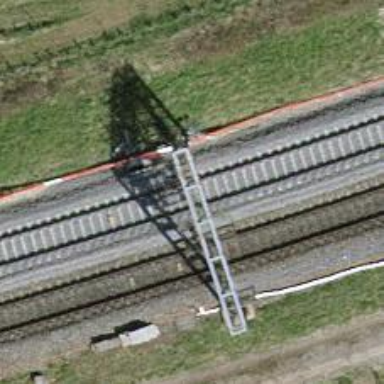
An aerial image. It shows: Railway signal.